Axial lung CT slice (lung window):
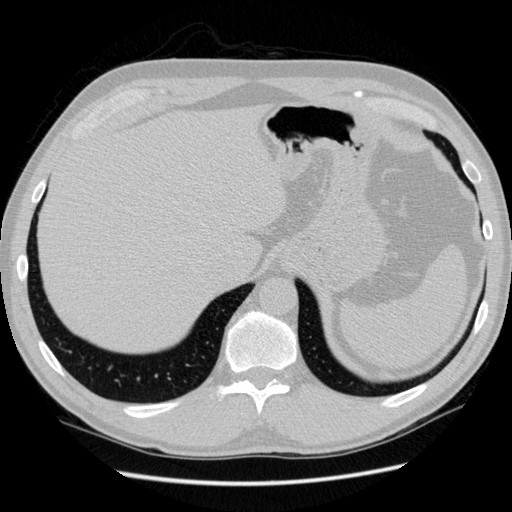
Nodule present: no